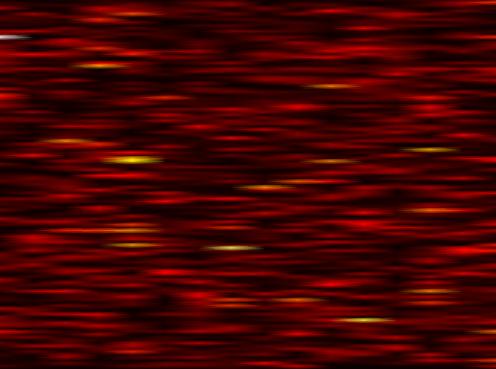
Label: OFDM